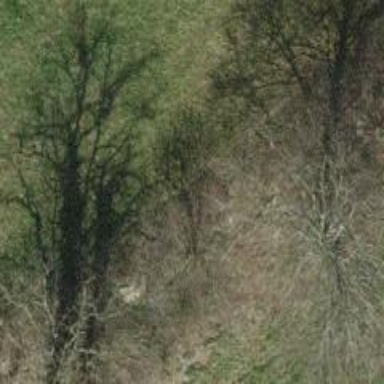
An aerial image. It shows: Single tag "natural: tree."